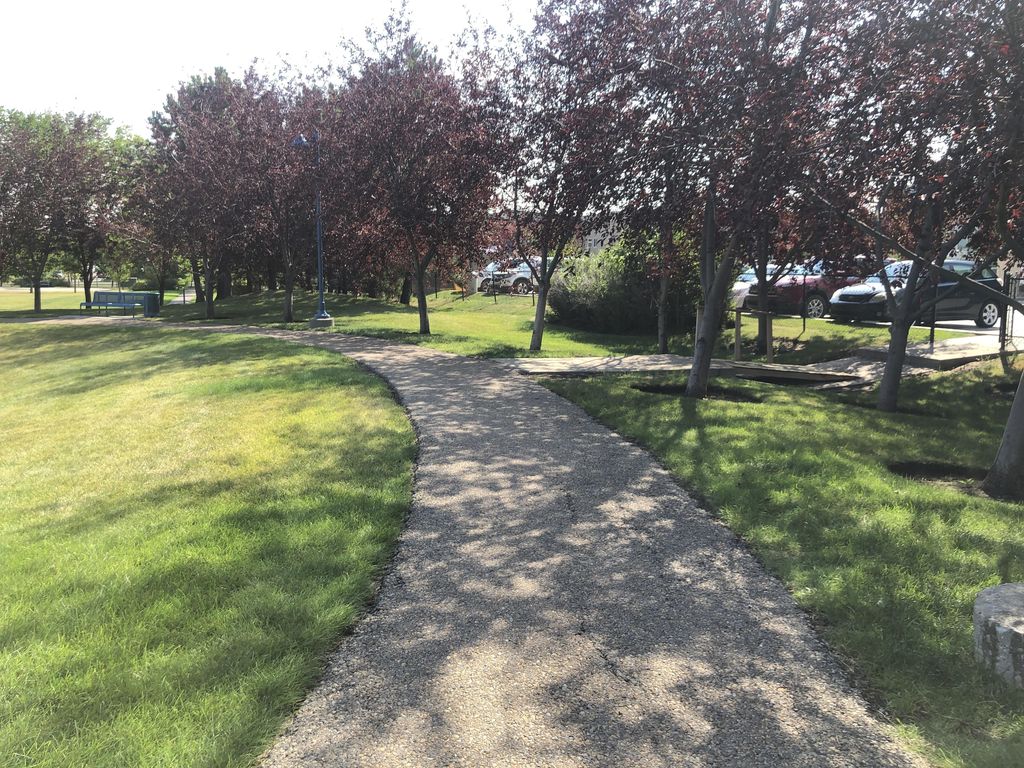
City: calgary